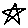
Label: star